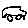
Label: car